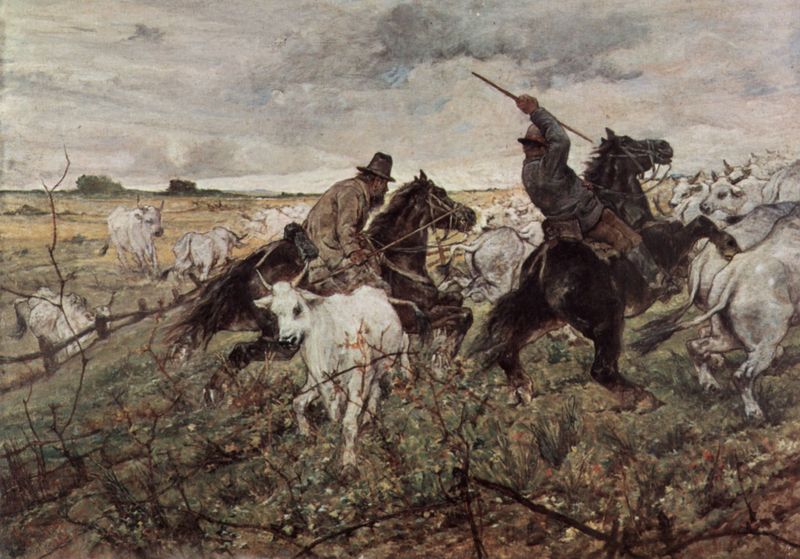
Titel: Zwei berittene Hirten mit Stierherde
Künstler: Giovanni Fattori
Standort: Genova
Institution: Collezione Taragoni
Schlagwörter: blau, blätter, dunkel, gemälde, gewitter, hand, himmel, kampf, mann, schatten, weiß, wolken, bäume, gelb, grün, landschaft, menschen, ocker, äste, braun, grau, hell, holz, hut, hüte, licht, männer, schwarz, blick, gras, hunde, wiese, wolke, zaun, beige, malerei, bart, hose, jacke, mensch, horn, öl, ast, ebene, feld, ferne, gräser, horizont, hügel, kühe, strauch, vieh, weide, weite, wind, zweige, busch, büsche, sträucher, land, mantel, kontrast, ohren, bauern, genre, pferd, pferde, reiter, stock, bewölkt, hufe, mähne, rappe, reiten, sattel, schwanz, schweif, zaumzeug, zügel, zwei, stab, abhang, reisig, farben, eben, farbe, hecke, tag, herde, alm, herbst, koppel, amerika, treiben, schlacht, wetter, ölfarbe, steppe, flucht, rinder, bedeckt, jacken, stöcke, mäntel, stiefel, jagd, schimmel, treiber, trense, unterholz, ross, springen, geäst, fangen, halfter, schwänze, speer, gestrüpp, hörner, rappen, rösser, schafe, ochsen, stiere, böcke, hirte, hirten, ziege, gewölk, stacheldraht, jagen, galopp, steigen, kalb, aufbäumen, ziegen, kuhherde, kälber, gerte, gehege, cowboy, cowboys, farm, bäumen, hinnel, viehtrieb, sättel, gauchos, hochgehen, viehzucht, werwer, rinder pferdehirten auftrieb horizont graugrün, horner